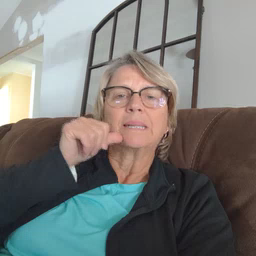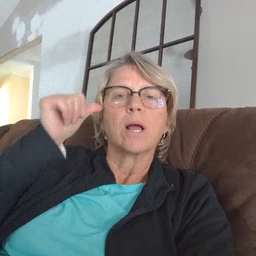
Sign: yesterday